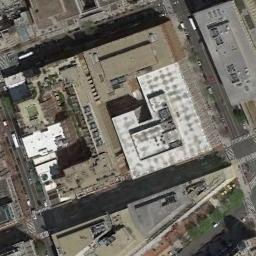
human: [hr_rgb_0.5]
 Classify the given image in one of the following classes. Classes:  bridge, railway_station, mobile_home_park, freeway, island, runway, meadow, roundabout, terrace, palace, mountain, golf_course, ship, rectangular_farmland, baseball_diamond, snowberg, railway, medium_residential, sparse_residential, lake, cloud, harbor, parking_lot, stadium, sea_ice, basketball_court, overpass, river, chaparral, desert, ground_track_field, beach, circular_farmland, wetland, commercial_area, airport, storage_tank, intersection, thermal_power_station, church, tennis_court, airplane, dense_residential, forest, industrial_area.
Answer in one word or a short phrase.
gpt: commercial_area